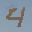
Label: 4